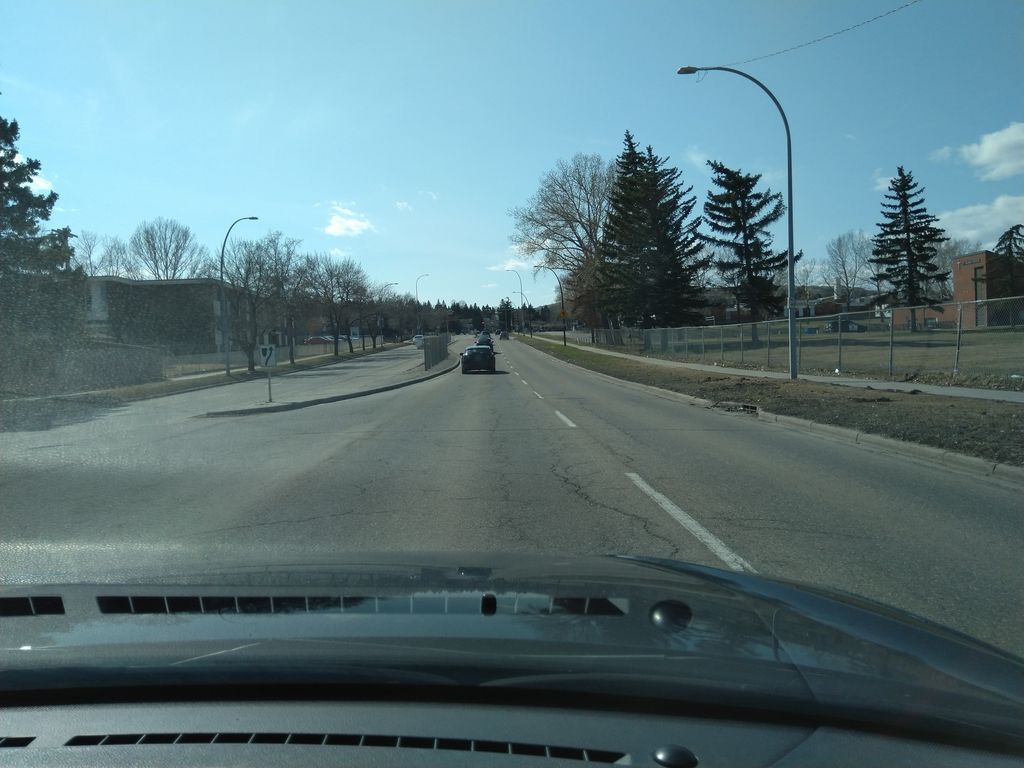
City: calgary